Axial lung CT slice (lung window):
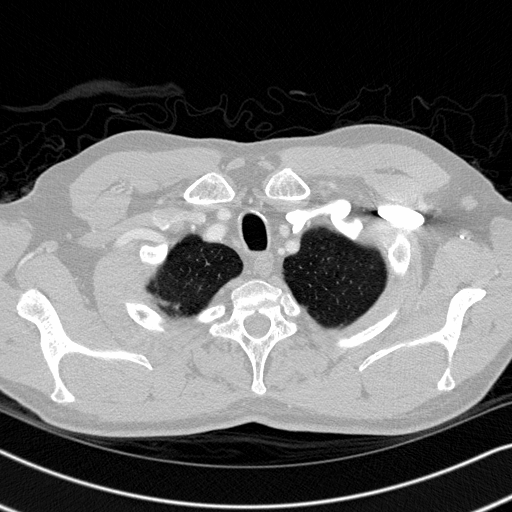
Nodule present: no